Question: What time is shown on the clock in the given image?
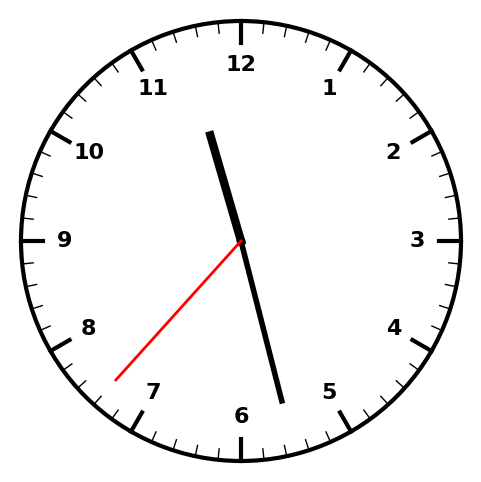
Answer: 11:27:37